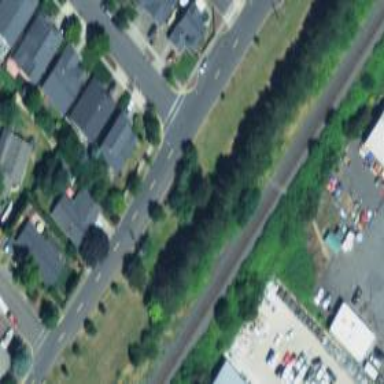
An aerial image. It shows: Tertiary road with sidewalk on the left.